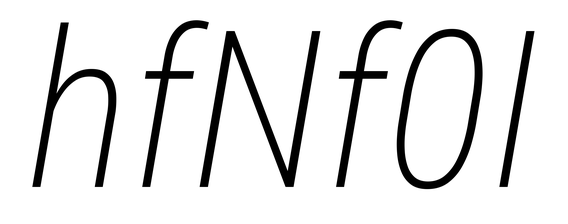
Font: Roboto-Italic_Condensed_ExtraLight_Italic